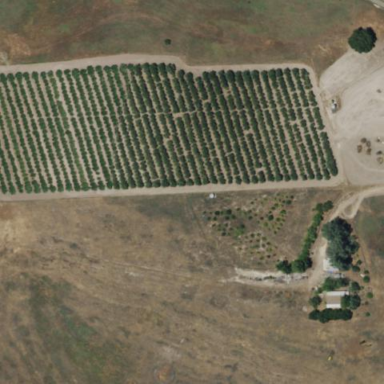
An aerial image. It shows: Orchard.